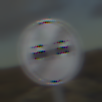
Verkehrszeichen: EndeUeberholverbot
Umgebung: Outdoor, Nature
Tageszeit: SunriseSunset
Wetter: PartlyCloudy
Licht: Natural
Jahreszeit: NotSpecified
Kontrast: HighContrast